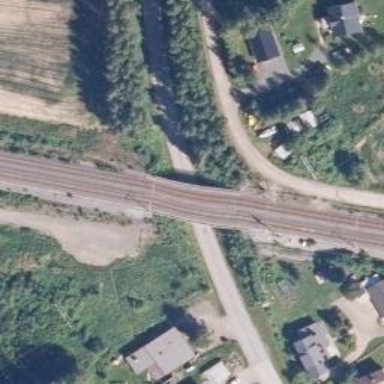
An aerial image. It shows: Bridge used by trains with continuous electrified contact lines.